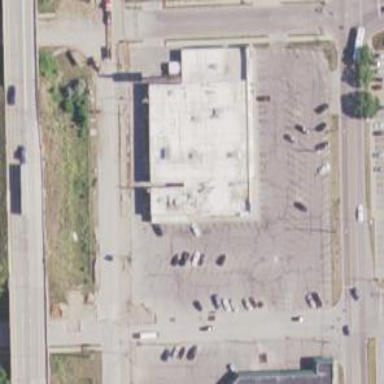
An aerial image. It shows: Supermarket.